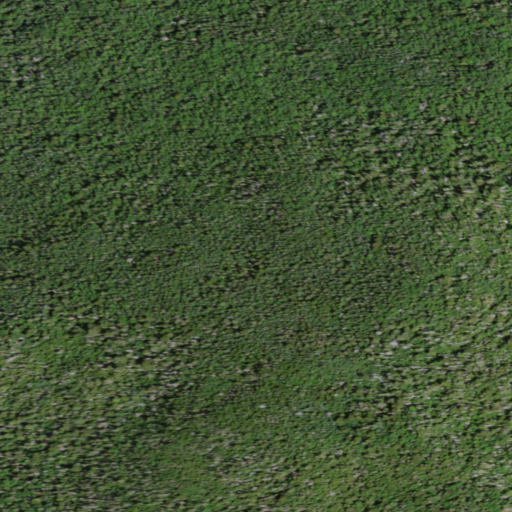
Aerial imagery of mountain in New York named Wolf Pond Mountain containing only evergreen forest